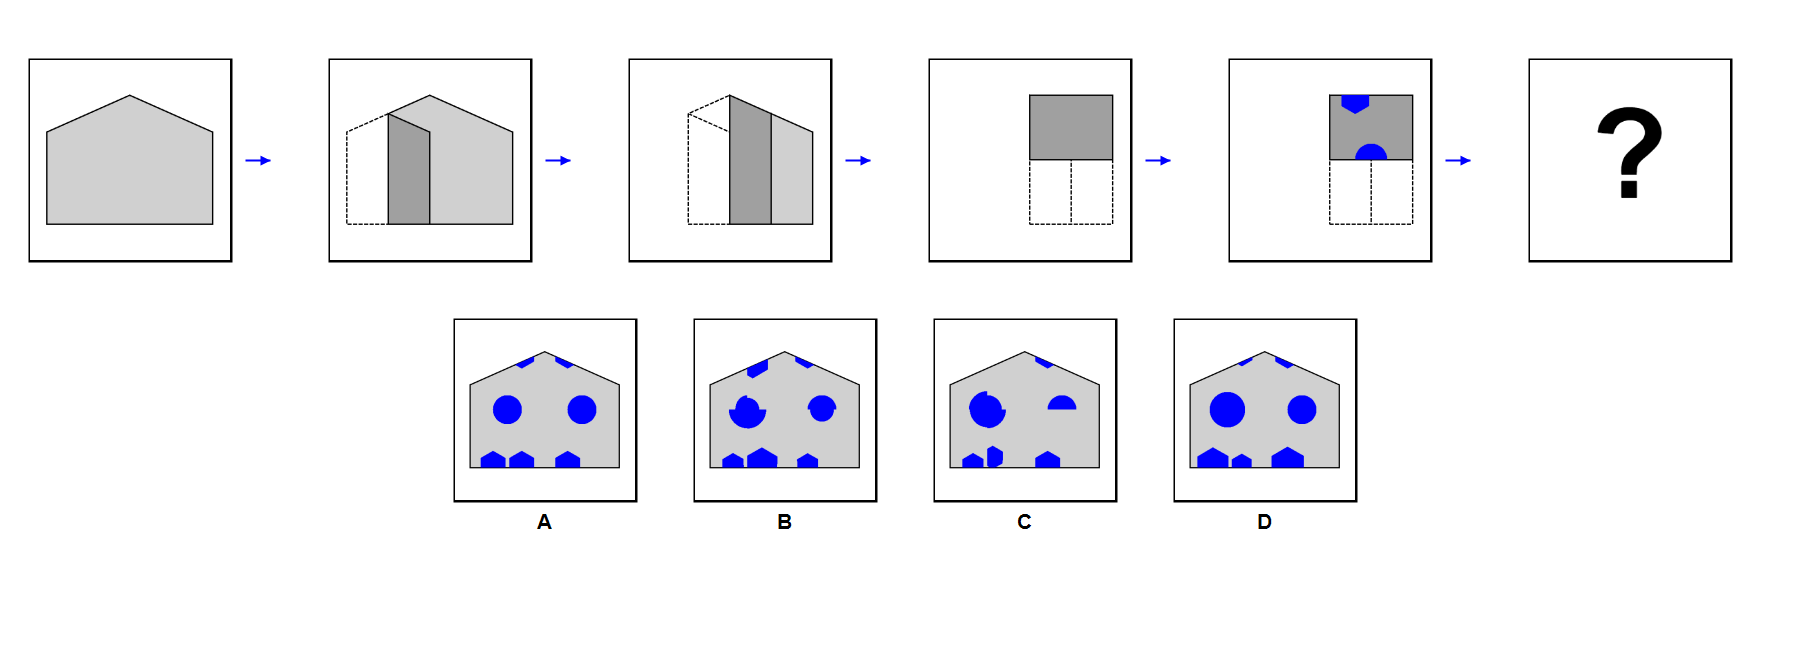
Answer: A